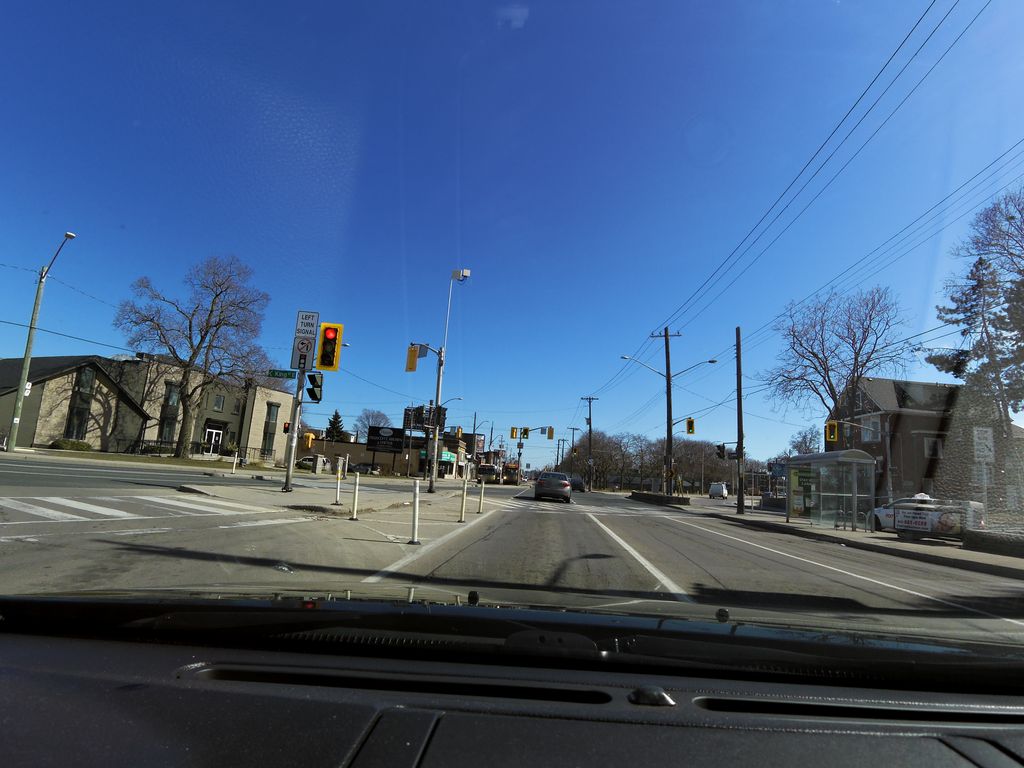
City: hamilton